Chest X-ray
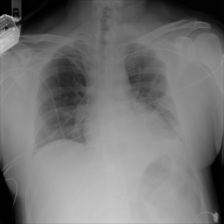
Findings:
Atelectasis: positive
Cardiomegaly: negative
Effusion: negative
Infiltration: negative
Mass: negative
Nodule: negative
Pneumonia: negative
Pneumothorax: negative
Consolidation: negative
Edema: negative
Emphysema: negative
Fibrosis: negative
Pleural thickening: negative
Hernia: negative